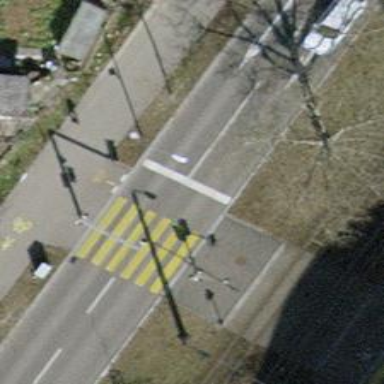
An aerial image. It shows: Road with traffic signals and zebra crossing with traffic signals.